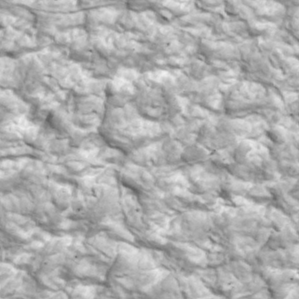
Label: non_frost